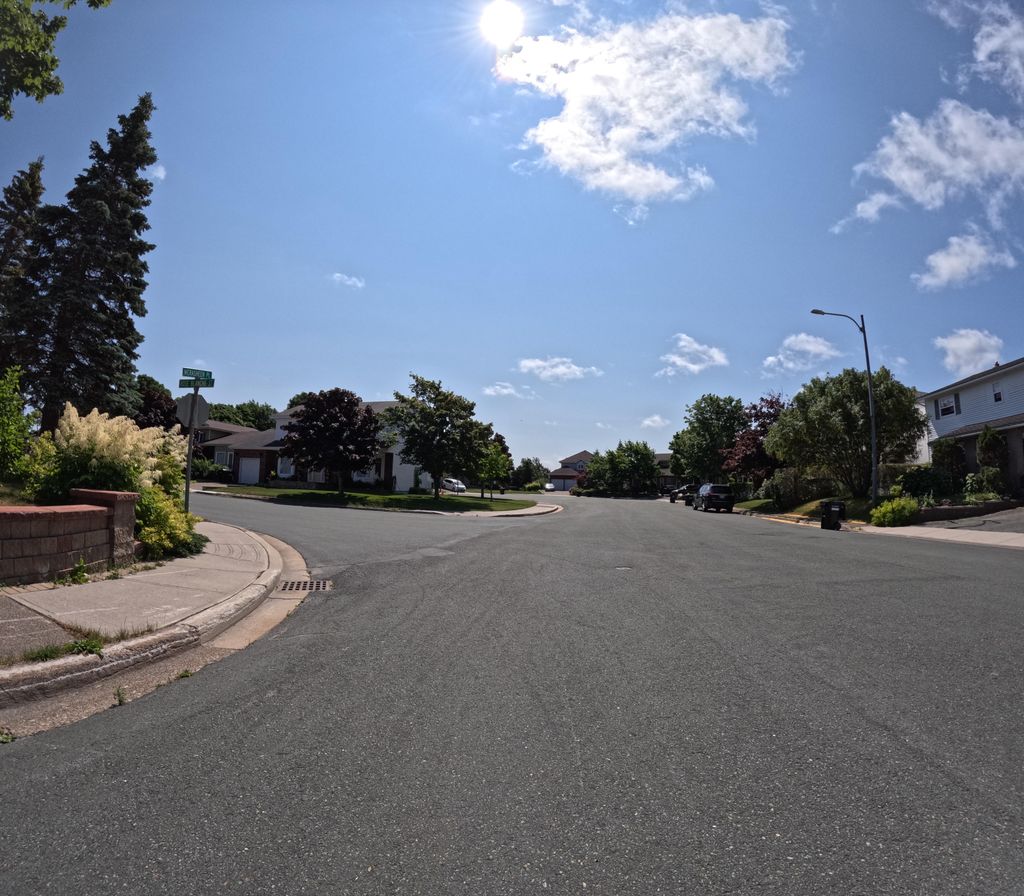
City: st_johns